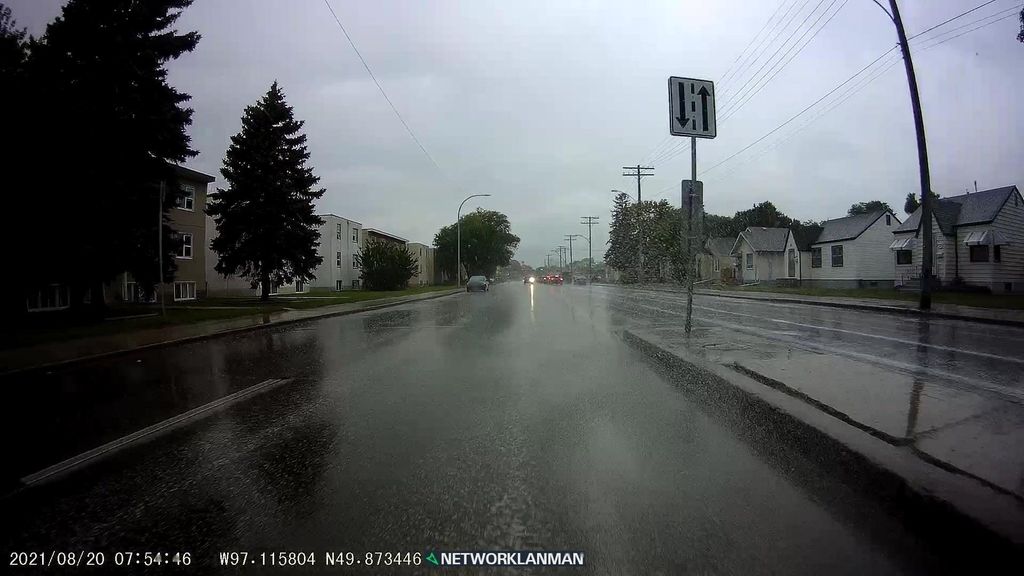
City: winnipeg